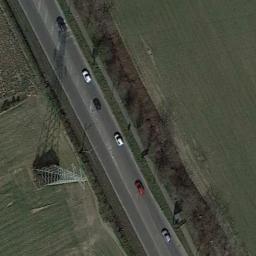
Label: freeway